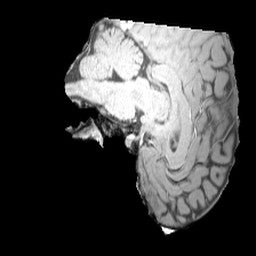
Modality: MP2RAGE
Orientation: sagittal